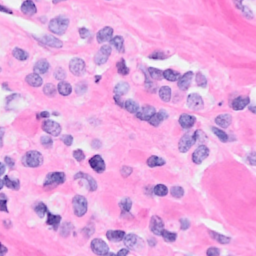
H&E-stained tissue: Breast